Question: From my understanding (<URL>, a WOFF format is basically a compressed OTF/TTF font.
If that is really the case, then why is my WOFF font bigger than my TTF font as seen in the screenshot below.

The fonts were generated using the popular <URL> service.
Has anyone else noticed similar results in their fonts?
Thx
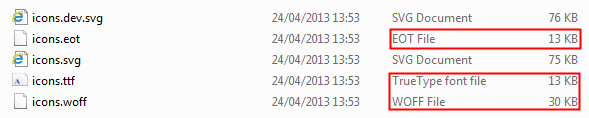
Answer: Assuming the woff file was built correctly according to the <URL>.